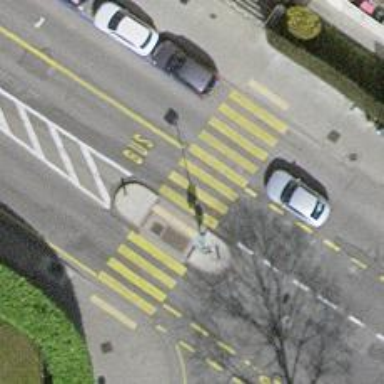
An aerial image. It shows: Uncontrolled crossing with central island on the road.